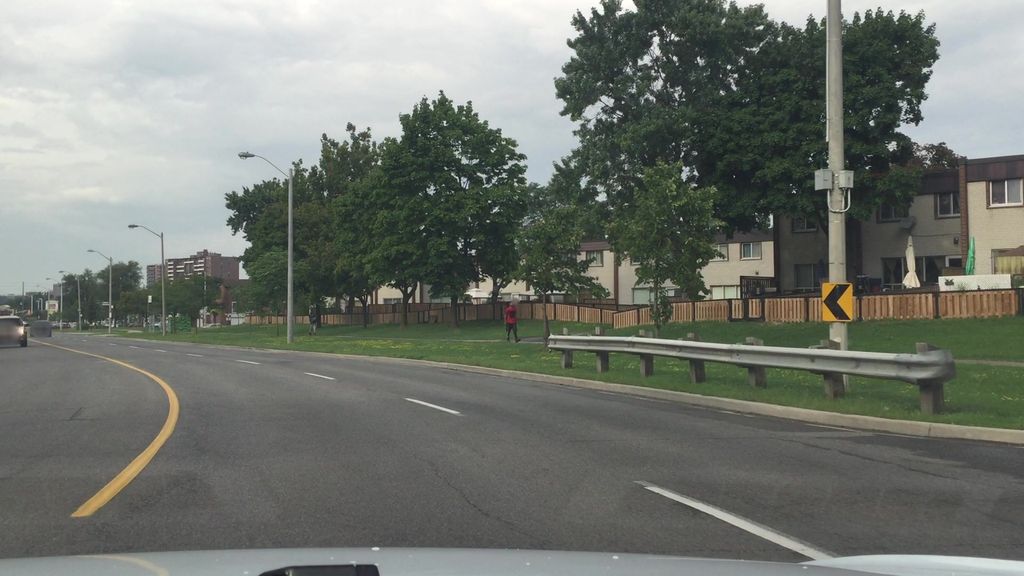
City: toronto